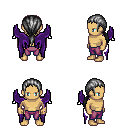
a pixel art fantasy rpg character, male body template, human, tanned skin, purple wings, magenta pants, gray ponytail hairstyle, four views (front, back, left, right), 2x2 character sprite sheet, small pixel art, hard edges, no anti-aliasing